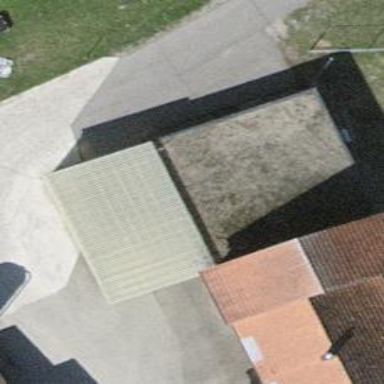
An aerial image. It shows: Flat-roofed building.